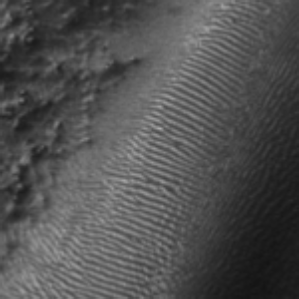
Label: frost